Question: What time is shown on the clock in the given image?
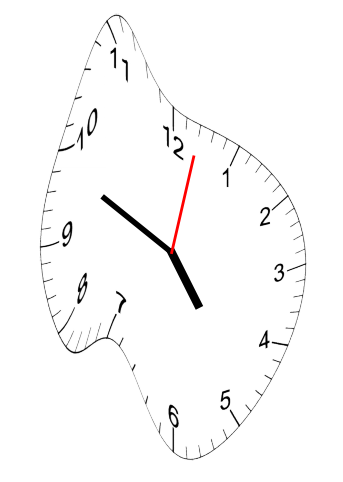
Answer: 04:49:02